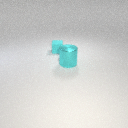
small cyan rubber cube behind large cyan metal cylinder